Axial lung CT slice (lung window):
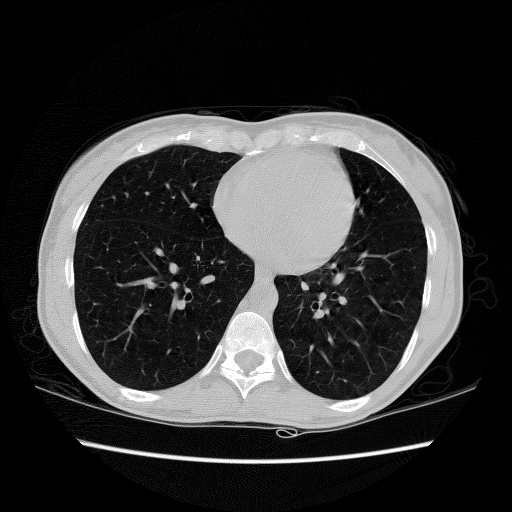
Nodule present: no